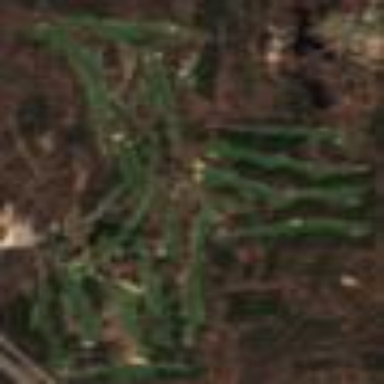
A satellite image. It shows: Golf course surrounded by greenery.